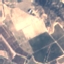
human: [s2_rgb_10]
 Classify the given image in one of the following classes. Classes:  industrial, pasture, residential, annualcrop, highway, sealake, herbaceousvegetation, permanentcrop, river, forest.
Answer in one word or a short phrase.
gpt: PermanentCrop